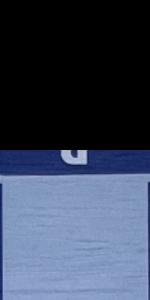
Label: Empty